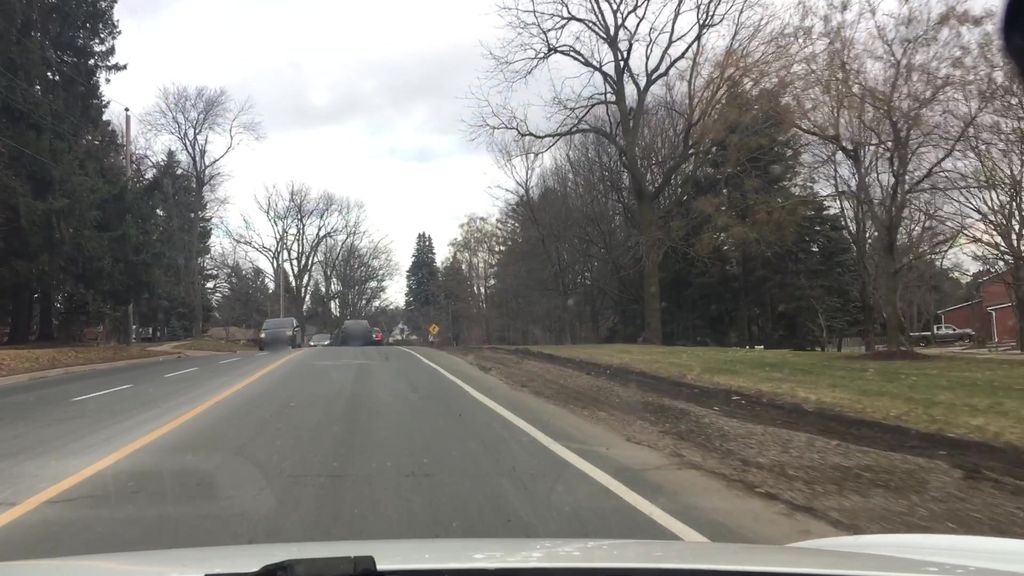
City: hamilton